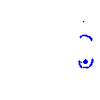
Particle: pion